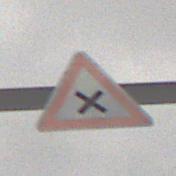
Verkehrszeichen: KreuzungOderEinmuendung
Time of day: MorningAfternoon
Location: Outdoor (Nature)
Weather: Overcast
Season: Winter
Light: Natural